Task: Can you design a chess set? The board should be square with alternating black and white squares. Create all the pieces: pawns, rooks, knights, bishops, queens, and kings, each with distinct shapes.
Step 4605:
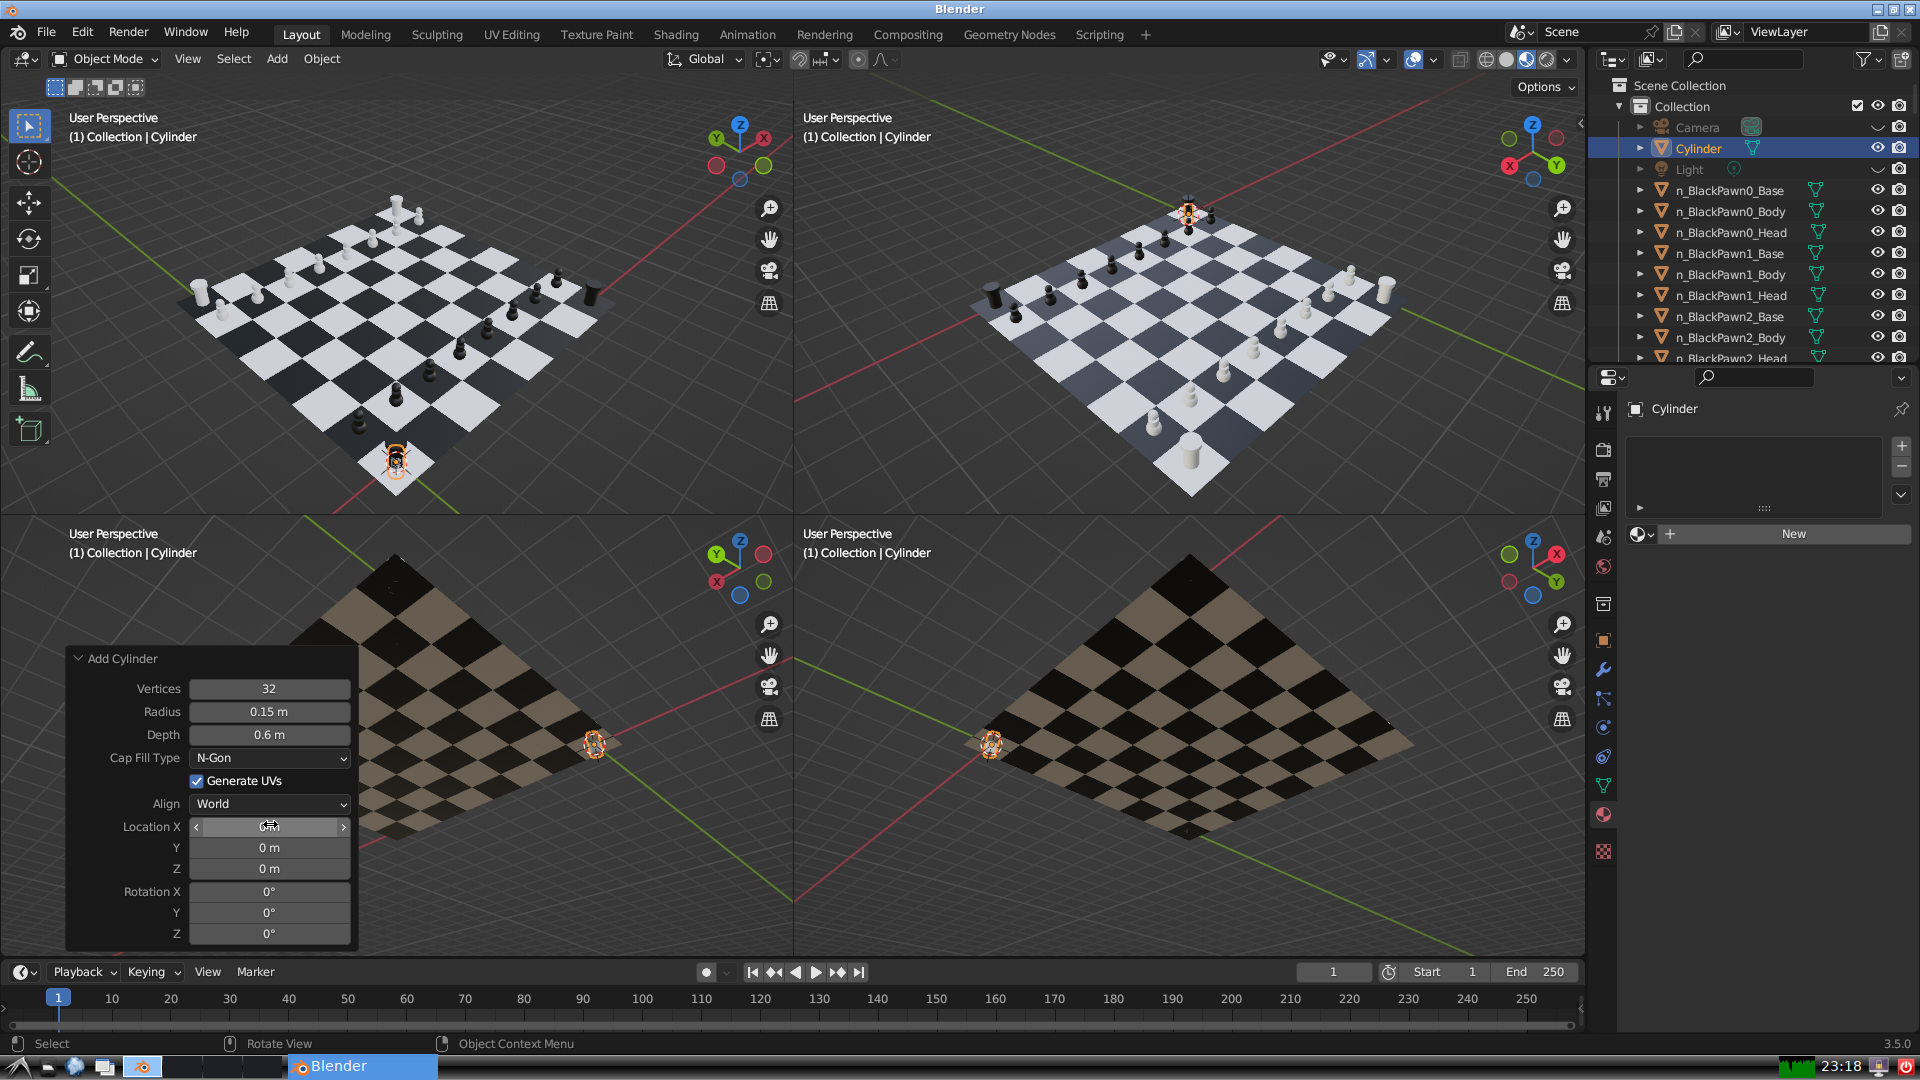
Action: click: no